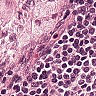
Metastatic tissue present: yes